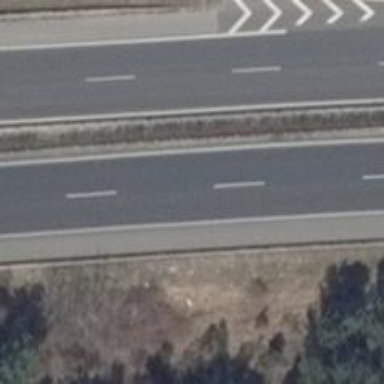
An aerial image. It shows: Motorway.